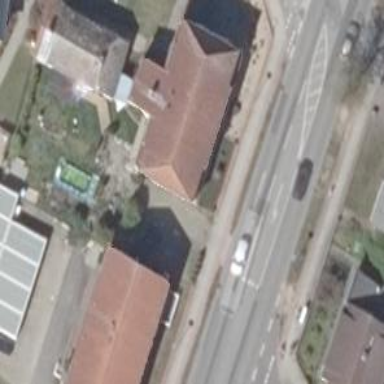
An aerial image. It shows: Detached building.